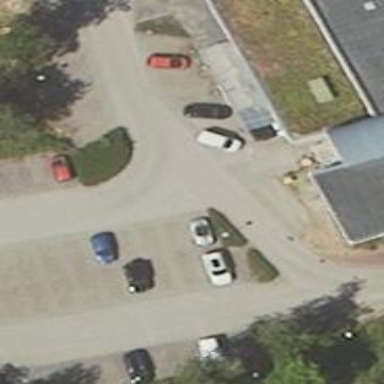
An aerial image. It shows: Driveway leading to service road.